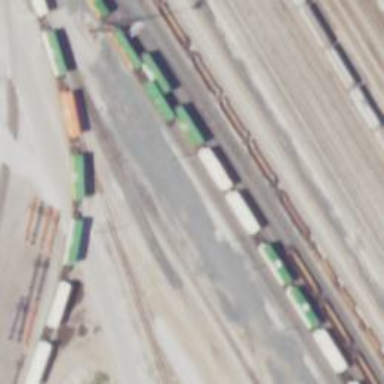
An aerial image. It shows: Railway yard.